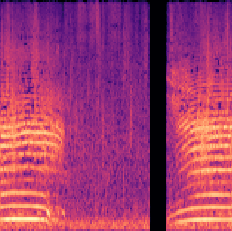
Sound class: Cow